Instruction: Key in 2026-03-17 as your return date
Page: home
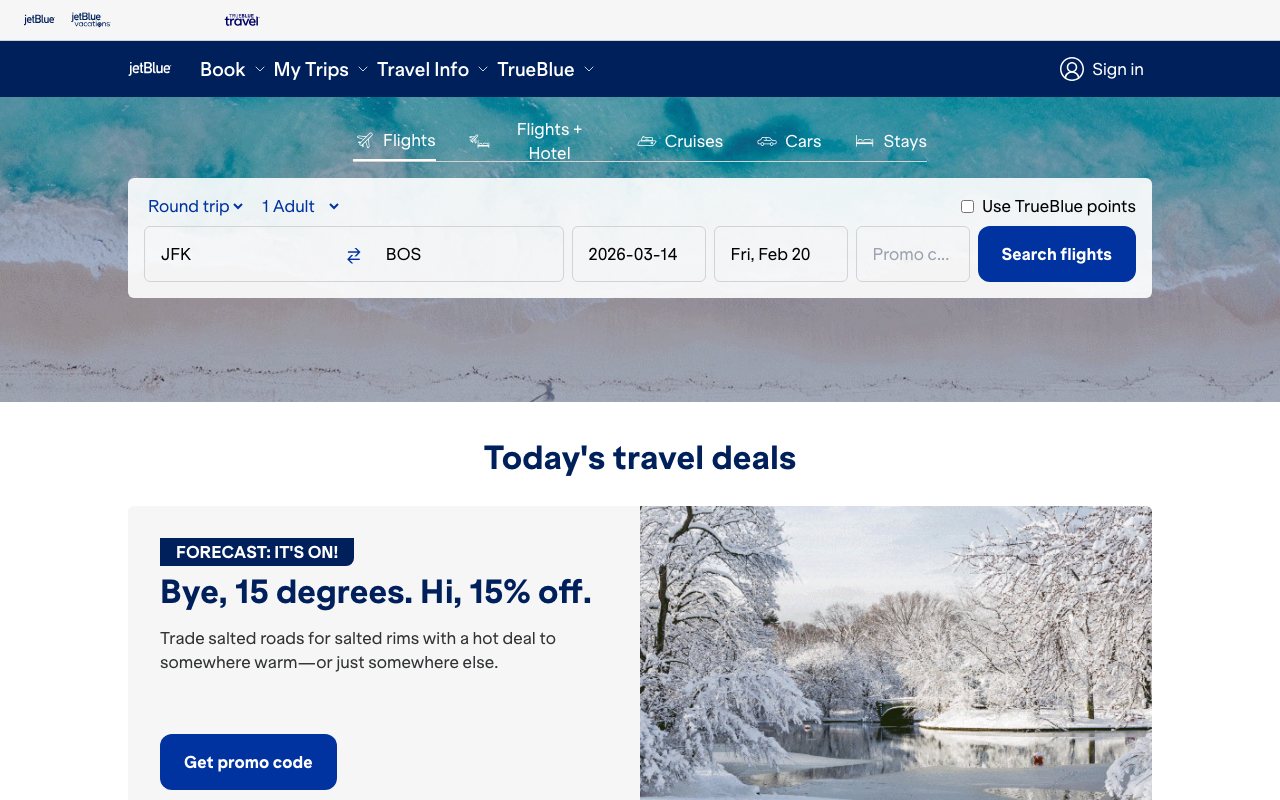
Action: type